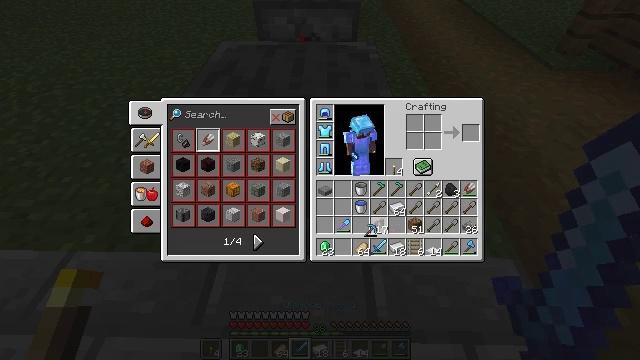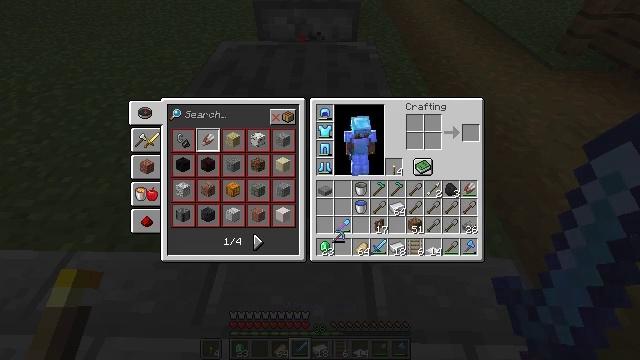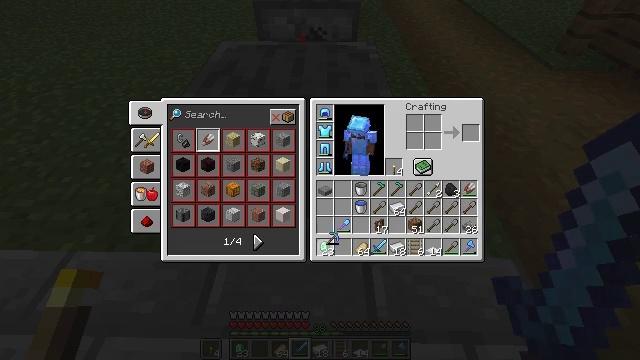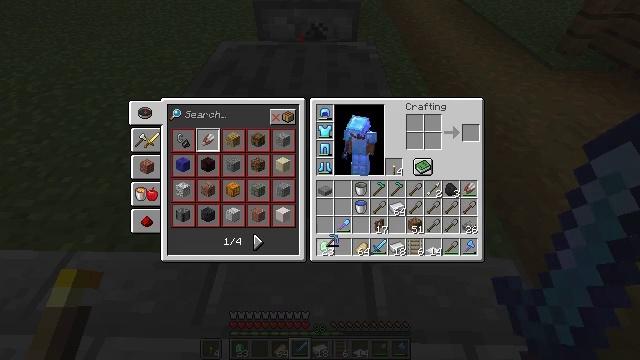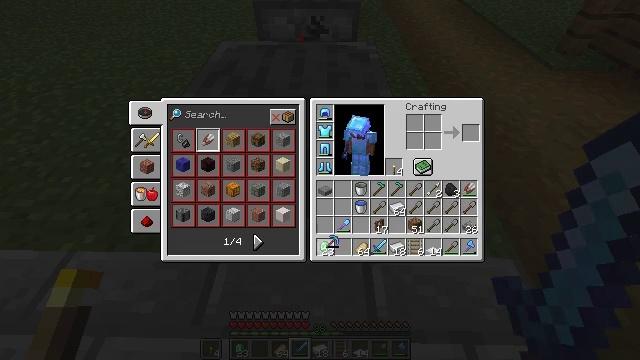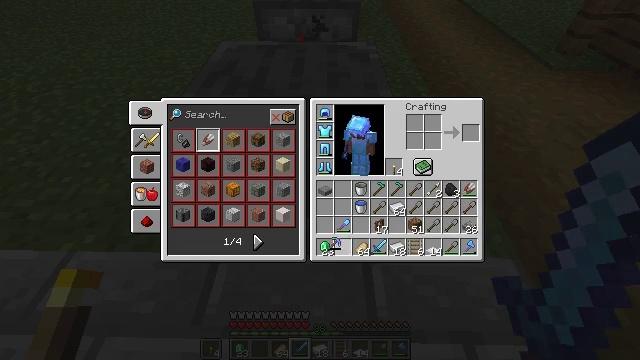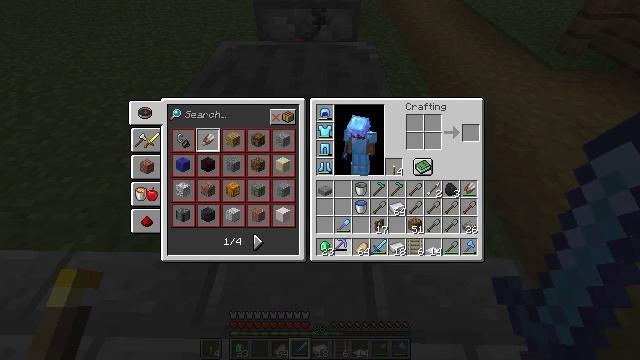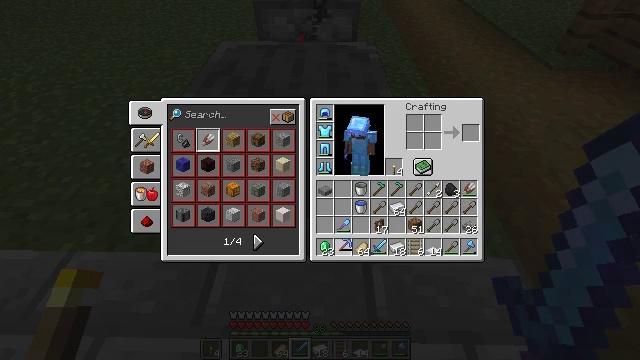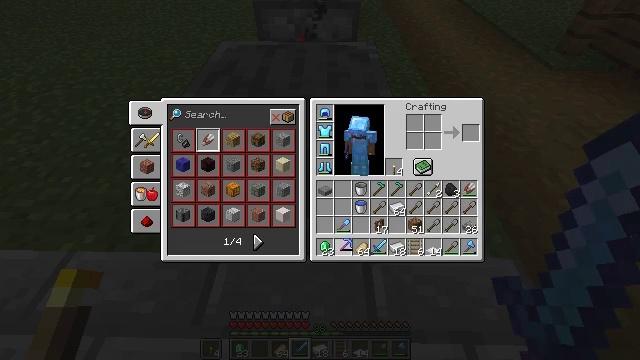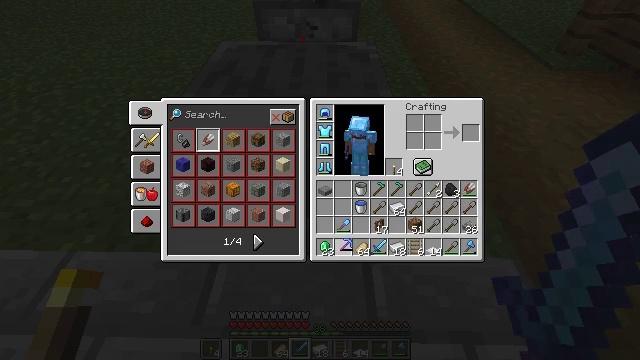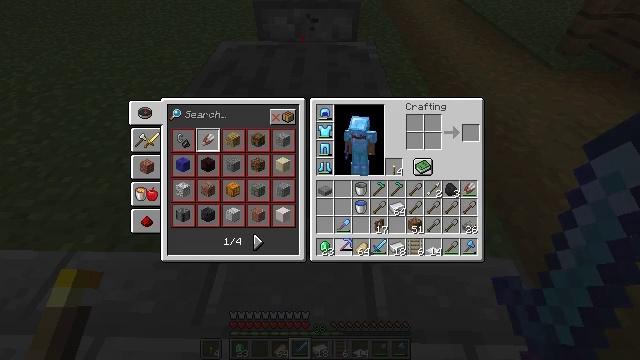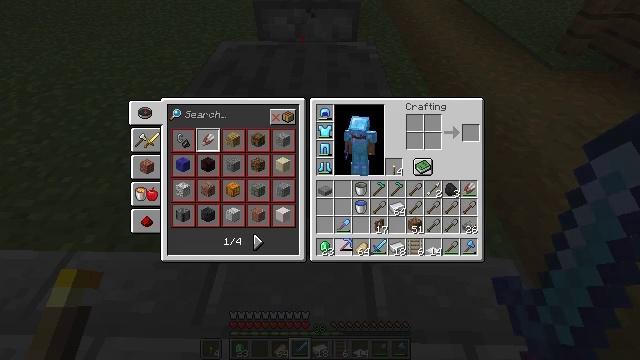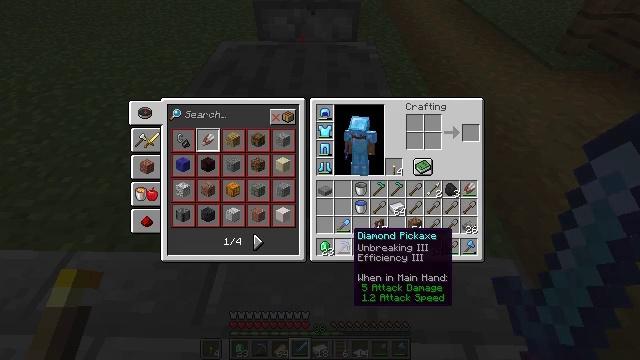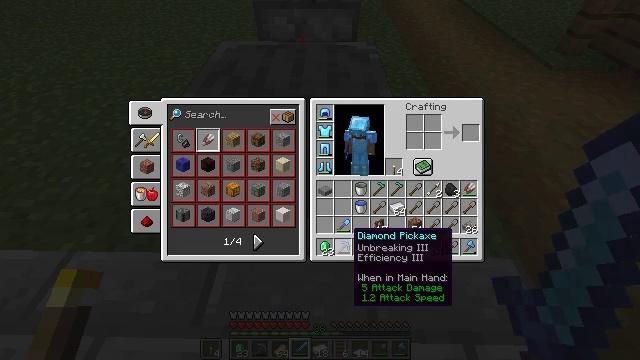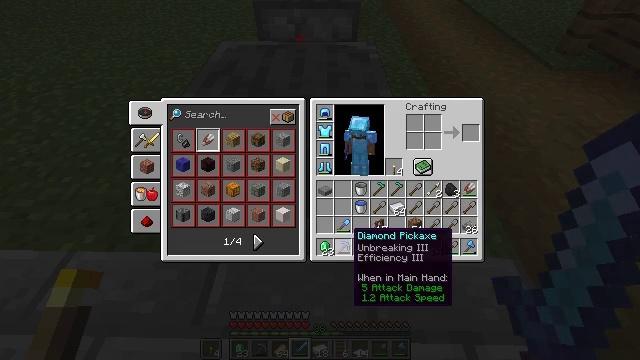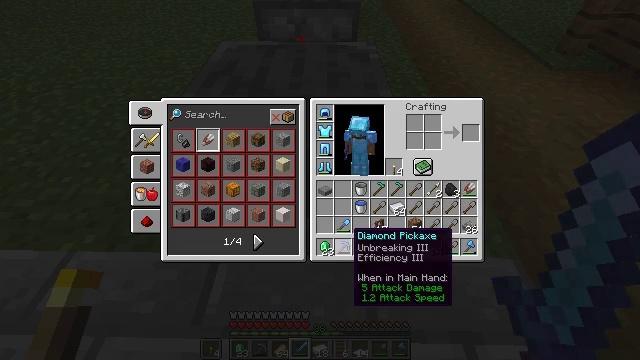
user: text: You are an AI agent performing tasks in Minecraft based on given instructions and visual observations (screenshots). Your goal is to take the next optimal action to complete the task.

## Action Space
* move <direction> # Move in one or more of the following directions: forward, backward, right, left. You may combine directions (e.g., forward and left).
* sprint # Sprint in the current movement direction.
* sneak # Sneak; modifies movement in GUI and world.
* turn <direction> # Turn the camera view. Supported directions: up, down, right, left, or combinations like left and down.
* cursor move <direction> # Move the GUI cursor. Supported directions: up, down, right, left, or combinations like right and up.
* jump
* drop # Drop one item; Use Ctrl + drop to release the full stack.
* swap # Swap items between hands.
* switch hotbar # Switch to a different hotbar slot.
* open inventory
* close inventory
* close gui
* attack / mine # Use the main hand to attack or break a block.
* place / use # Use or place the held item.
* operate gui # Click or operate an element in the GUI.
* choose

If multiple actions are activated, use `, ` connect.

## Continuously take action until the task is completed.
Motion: motion action
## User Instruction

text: Left click on the blast furnace to break it.
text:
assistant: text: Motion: cursor move left
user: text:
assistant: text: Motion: no_op
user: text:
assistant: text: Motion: no_op
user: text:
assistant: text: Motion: no_op
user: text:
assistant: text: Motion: no_op
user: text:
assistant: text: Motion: no_op
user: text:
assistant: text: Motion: no_op
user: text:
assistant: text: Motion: no_op
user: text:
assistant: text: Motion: operate gui
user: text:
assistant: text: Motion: operate gui
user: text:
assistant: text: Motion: operate gui
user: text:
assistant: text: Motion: no_op
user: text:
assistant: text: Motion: no_op
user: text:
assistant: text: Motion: no_op
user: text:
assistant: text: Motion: no_op
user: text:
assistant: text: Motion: no_op
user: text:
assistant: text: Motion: no_op
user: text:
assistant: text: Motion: no_op
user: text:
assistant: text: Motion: no_op
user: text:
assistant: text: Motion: no_op
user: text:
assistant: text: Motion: no_op
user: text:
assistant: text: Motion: no_op
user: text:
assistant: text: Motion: no_op
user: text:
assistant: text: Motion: no_op
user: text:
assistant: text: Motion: no_op
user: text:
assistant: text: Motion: no_op
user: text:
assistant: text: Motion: no_op
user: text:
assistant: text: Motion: no_op
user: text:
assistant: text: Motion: no_op
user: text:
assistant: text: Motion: no_op